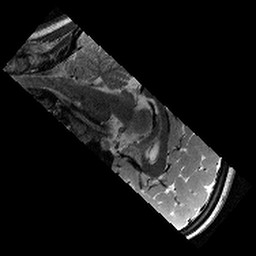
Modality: T2w
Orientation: sagittal
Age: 11
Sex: female
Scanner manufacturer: siemens
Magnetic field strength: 3 T
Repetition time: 9.23 s
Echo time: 0.067 s